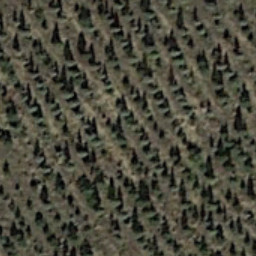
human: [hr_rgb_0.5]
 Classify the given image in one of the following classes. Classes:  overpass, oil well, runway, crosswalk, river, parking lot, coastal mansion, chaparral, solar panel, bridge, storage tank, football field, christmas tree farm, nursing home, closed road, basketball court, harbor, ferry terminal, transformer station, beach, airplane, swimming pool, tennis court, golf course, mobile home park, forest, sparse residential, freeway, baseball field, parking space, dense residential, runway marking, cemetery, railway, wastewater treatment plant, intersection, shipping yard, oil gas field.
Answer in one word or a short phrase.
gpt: christmas tree farm